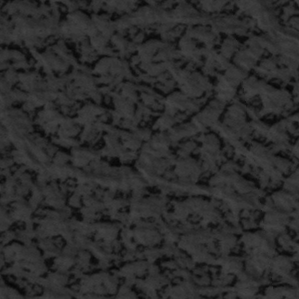
Label: frost